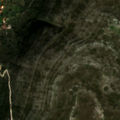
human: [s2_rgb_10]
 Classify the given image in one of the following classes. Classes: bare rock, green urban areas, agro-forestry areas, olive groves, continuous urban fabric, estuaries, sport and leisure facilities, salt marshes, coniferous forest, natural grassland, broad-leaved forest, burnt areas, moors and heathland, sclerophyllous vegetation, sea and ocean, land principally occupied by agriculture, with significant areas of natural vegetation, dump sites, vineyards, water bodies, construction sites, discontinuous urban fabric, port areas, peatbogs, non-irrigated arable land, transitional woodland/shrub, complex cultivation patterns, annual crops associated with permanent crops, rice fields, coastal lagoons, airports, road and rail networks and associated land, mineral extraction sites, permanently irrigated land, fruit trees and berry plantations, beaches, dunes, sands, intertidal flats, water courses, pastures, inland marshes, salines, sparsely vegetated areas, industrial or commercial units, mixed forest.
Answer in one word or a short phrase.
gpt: discontinuous urban fabric, olive groves, sclerophyllous vegetation